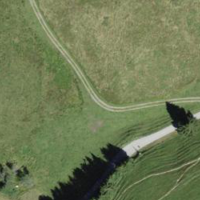
EUNIS habitat code: 24
Species observed at this site:
Geum rivale